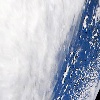
Label: cloud